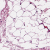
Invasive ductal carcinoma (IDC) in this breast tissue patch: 0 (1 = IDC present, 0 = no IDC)